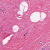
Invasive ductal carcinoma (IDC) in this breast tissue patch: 0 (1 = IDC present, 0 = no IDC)